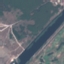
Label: River